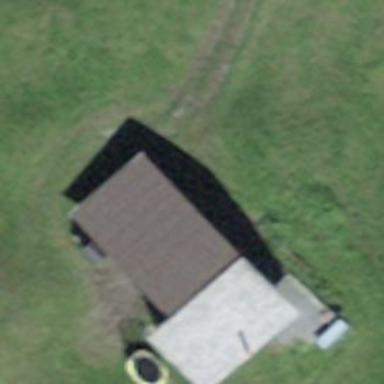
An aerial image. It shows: Cabin is depicted in the image.